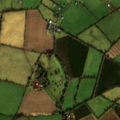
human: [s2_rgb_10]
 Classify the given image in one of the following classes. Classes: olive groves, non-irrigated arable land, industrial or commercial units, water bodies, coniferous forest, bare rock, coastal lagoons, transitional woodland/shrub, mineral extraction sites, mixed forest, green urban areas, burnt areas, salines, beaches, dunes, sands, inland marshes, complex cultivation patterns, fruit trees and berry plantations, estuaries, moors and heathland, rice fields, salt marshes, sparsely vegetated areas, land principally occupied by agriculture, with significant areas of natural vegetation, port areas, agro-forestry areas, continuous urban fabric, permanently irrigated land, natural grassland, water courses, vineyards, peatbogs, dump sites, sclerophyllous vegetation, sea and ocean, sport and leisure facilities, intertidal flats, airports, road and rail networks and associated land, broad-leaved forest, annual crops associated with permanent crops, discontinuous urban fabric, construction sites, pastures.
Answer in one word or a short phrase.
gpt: non-irrigated arable land, pastures, broad-leaved forest, coniferous forest